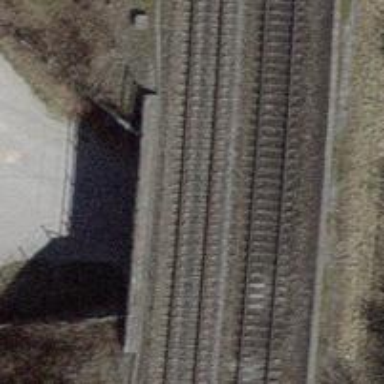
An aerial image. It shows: Service road with grade1 tracktype passing through tunnel.